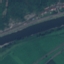
Land use / land cover class: River